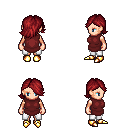
a pixel art fantasy rpg character, female body template, human, light skin, maroon tunic, white pants, brunette swoop hairstyle, gold boots, four views (front, back, left, right), 2x2 character sprite sheet, small pixel art, hard edges, no anti-aliasing